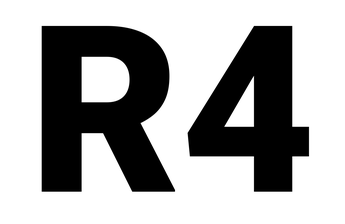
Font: Roboto_Black